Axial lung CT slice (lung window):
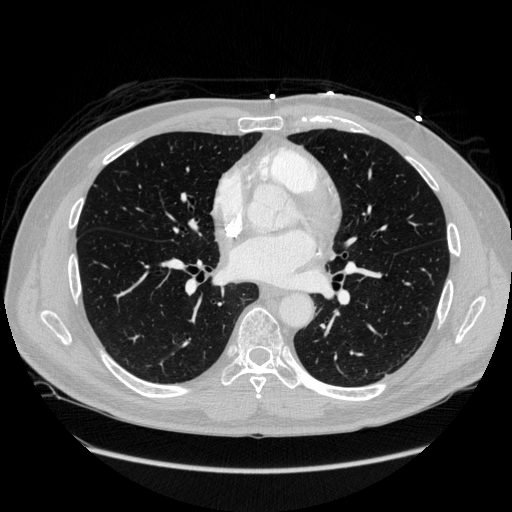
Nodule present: no